Interaction volume radius: 5 \u00c5
Interaction volume height: 40 \u00c5
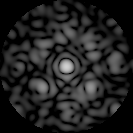
Disorder parameter: 0.6505